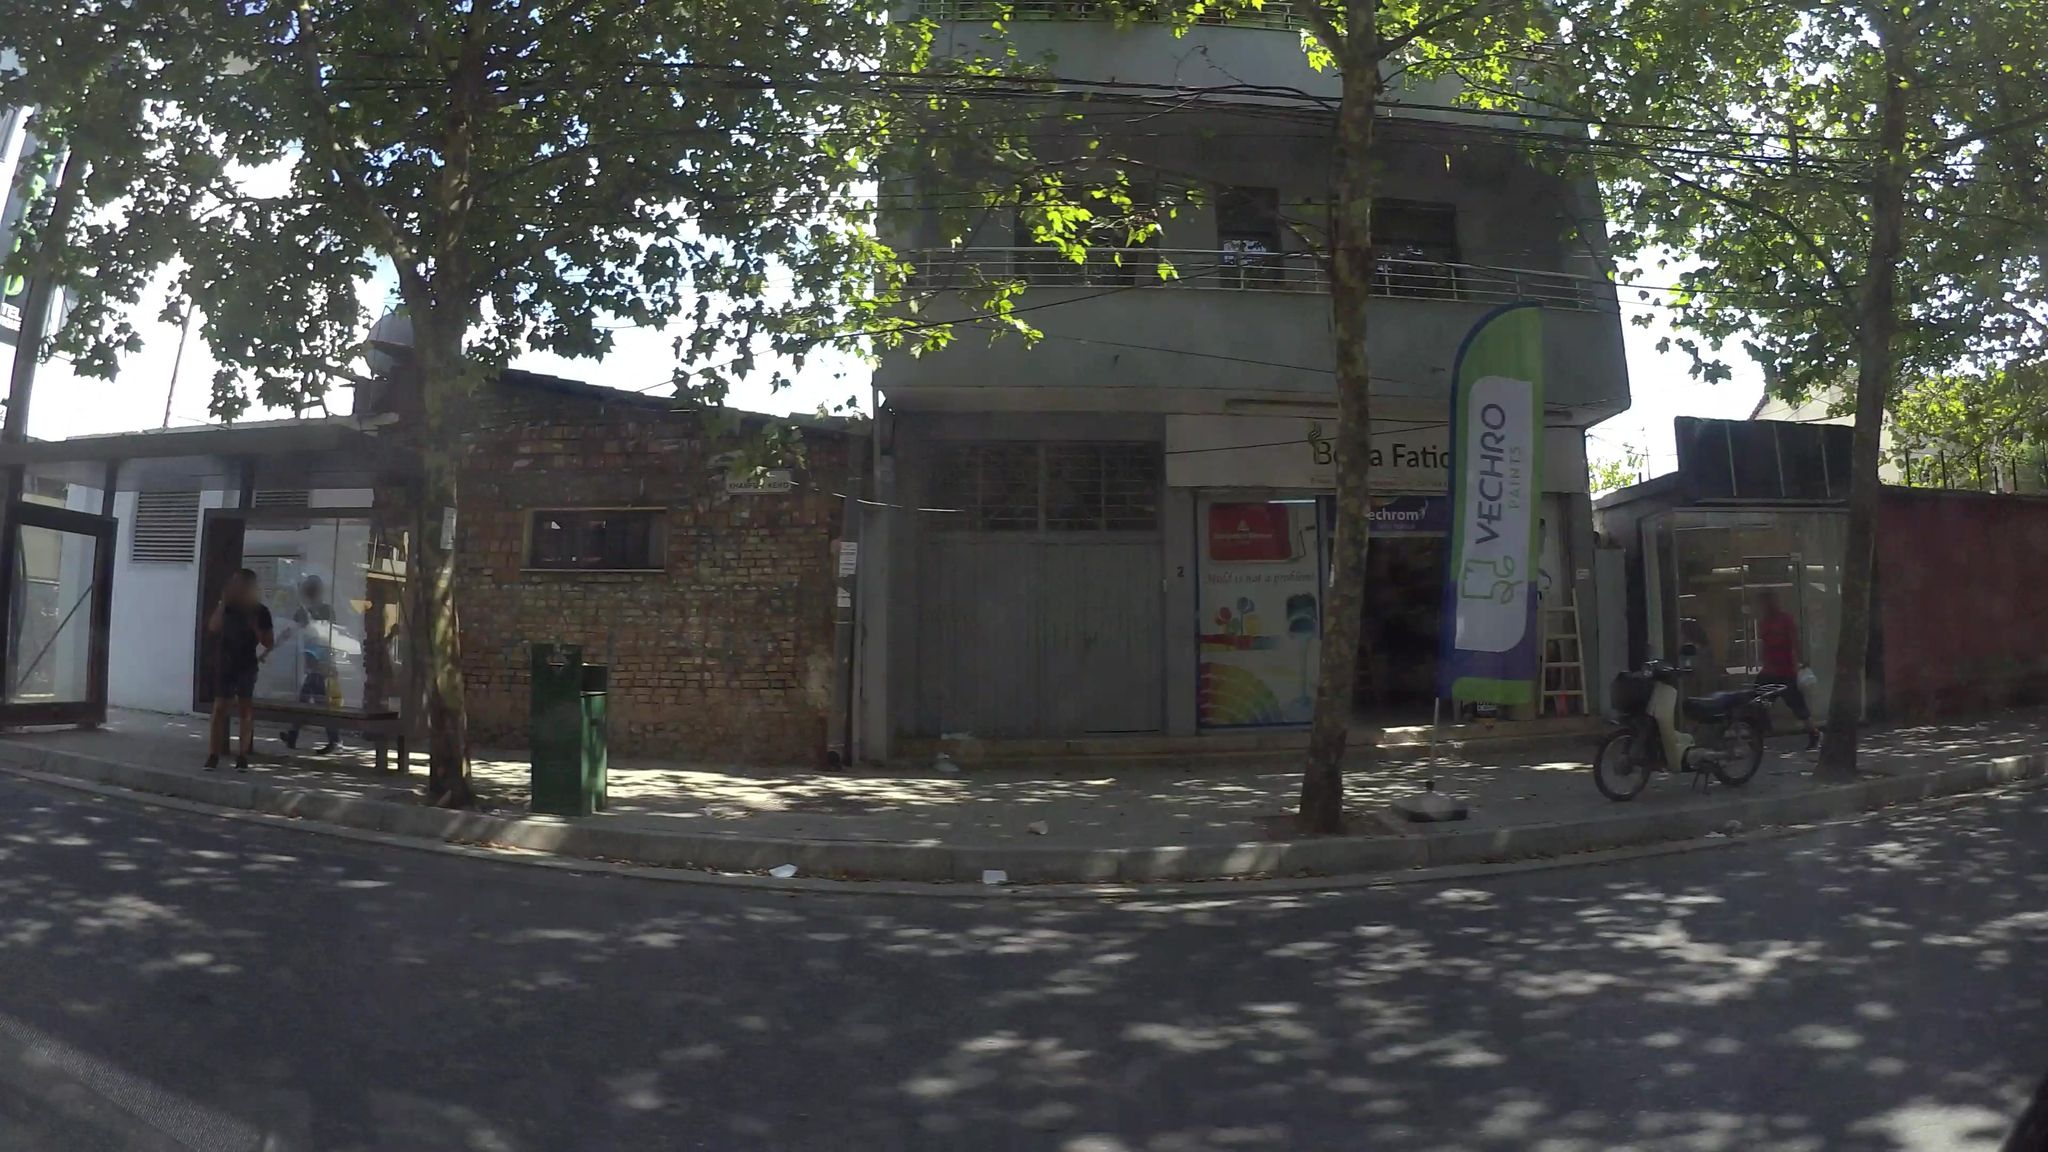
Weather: clear
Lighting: day
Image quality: good
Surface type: walking surface
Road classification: secondary
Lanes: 2
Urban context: urban centre
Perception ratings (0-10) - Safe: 4.48, Lively: 4.97, Beautiful: 1.27, Boring: 1.3, Depressing: 5.82, Wealthy: 3.3